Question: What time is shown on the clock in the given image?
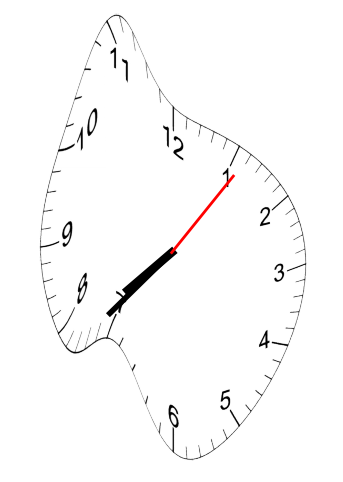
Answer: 07:37:06